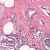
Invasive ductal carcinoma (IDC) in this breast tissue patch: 1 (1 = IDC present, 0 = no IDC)